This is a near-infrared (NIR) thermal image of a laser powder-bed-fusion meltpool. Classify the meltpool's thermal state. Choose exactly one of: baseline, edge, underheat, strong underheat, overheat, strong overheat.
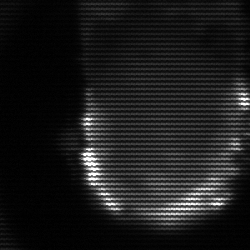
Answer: baseline